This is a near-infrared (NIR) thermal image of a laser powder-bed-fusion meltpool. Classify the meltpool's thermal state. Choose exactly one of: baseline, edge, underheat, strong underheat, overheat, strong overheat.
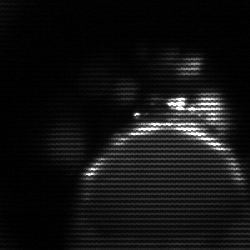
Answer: edge